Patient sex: F
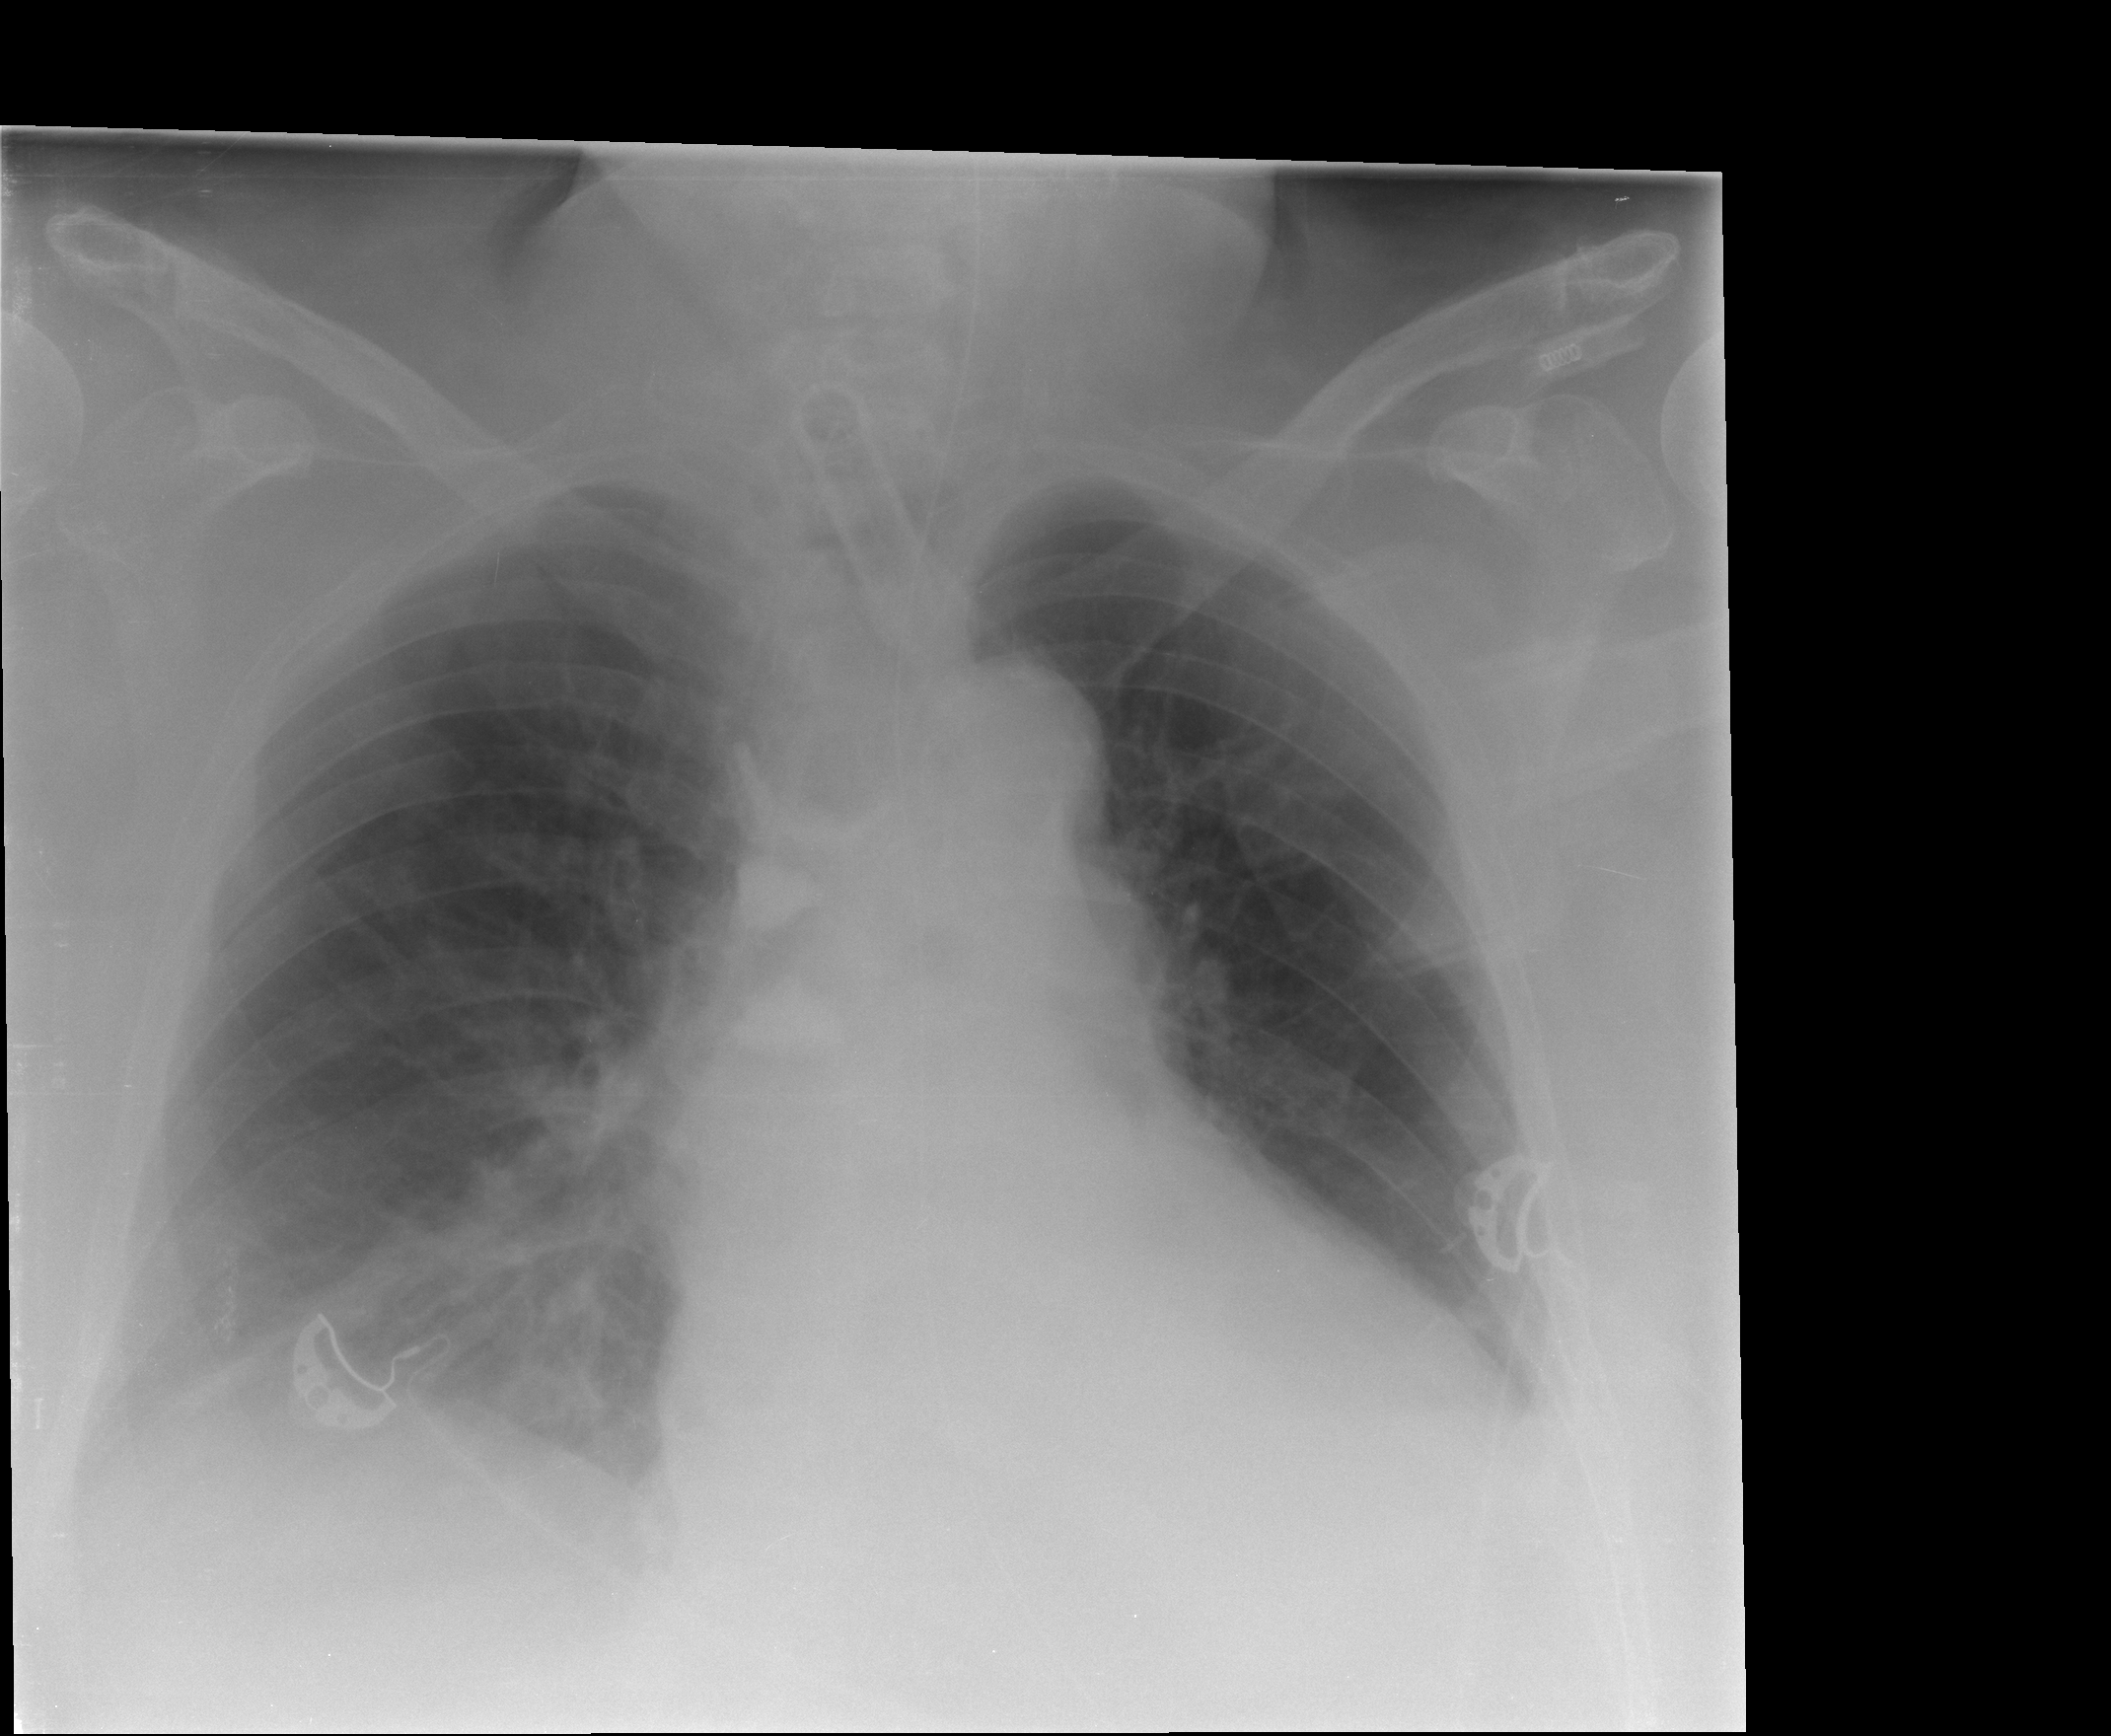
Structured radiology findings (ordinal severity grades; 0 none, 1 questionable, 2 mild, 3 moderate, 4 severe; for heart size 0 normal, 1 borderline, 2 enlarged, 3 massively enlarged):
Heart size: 2
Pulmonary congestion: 0
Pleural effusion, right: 1
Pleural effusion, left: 1
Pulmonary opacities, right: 2
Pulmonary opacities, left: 0
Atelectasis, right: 2
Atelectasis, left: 0